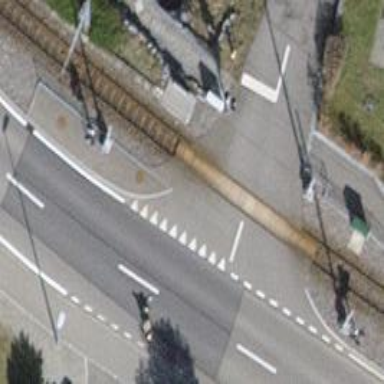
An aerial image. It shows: Level crossing with full barriers and lights.